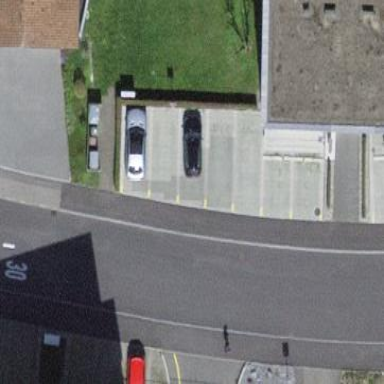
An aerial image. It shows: Street side parking area.